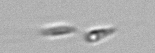
Label: Dinobryon